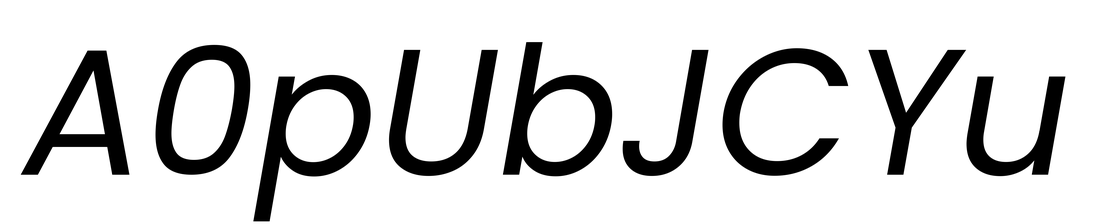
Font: Poppins-Italic